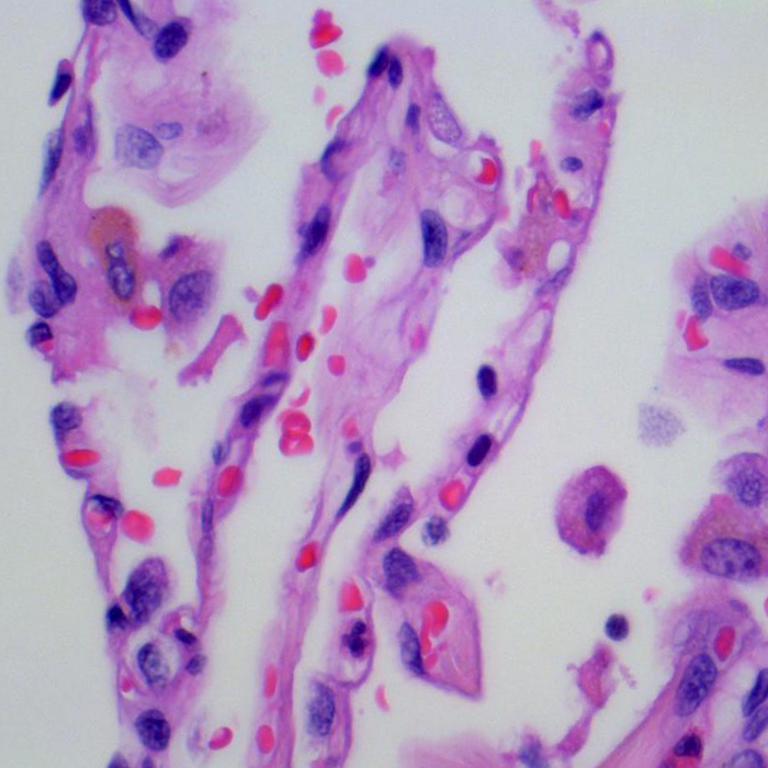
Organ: lung
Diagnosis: benign